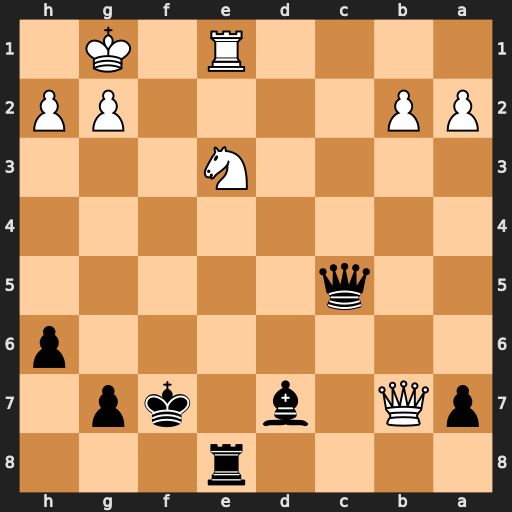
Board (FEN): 4r3/pQ1b1kp1/7p/2q5/8/4N3/PP4PP/4R1K1
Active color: b
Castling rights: -
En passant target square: -
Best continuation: Rxe3 Rxe3 Qxe3+